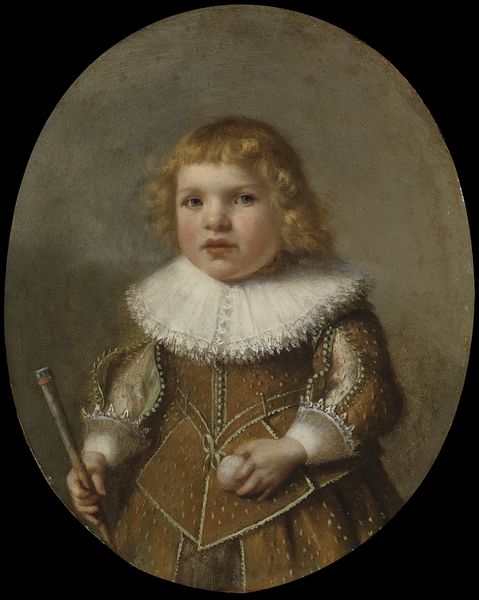
Titel: Portret van Samuel Cornelisz van Esch
Standort: Amsterdam
Institution: Rijksmuseum
Schlagwörter: gemälde, hand, weiß, gelb, mädchen, ocker, braun, grau, haar, kleid, mund, nase, rot, ball, schleife, blond, augen, barock, gesicht, kragen, mensch, spitze, ärmel, bildnis, halskrause, hände, portrait, porträt, öl, gold, haare, reich, adel, kind, knopf, lippen, locken, perlen, oval, pony, rund, stock, stab, dick, verzierung, edel, junge, rüschen, knöpfe, spiel, blind, knabe, lockig, kugel, manschetten, ölmalerei, schläger, jüngling, pummelig, zepter, gegenstände, augen nase, baseball, königskind